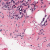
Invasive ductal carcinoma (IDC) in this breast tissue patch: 0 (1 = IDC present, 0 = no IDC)